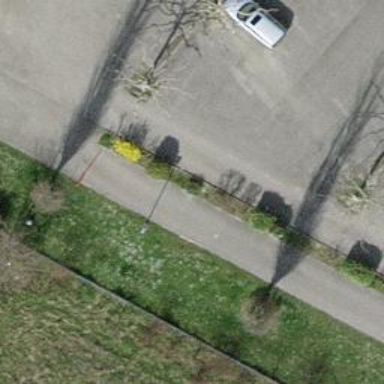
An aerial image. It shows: Asphalt parking aisle along service road.